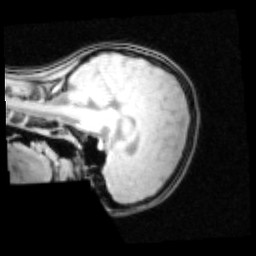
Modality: PDw
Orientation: sagittal
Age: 17
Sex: female
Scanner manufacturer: siemens
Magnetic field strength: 3 T
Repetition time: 0.25 s
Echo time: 0.00103 s